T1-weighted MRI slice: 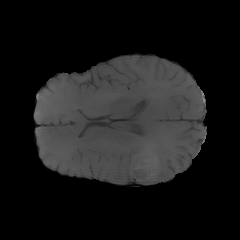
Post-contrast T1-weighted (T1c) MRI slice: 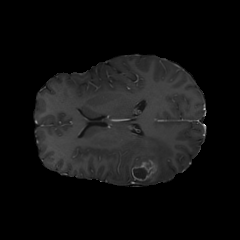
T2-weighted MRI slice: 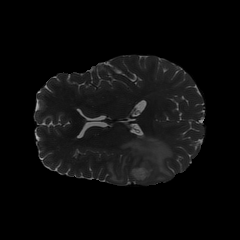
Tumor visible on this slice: yes